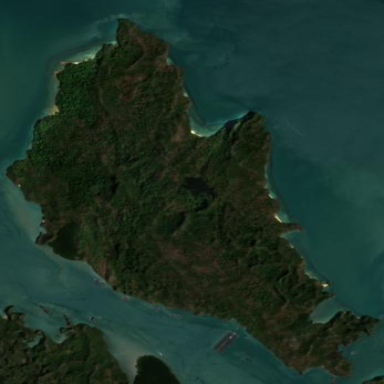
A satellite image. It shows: Island with natural coastline.